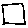
Label: square